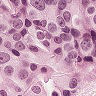
Metastatic tissue present: yes